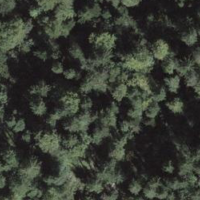
EUNIS habitat code: 44
Species observed at this site:
Neottia nidus-avis